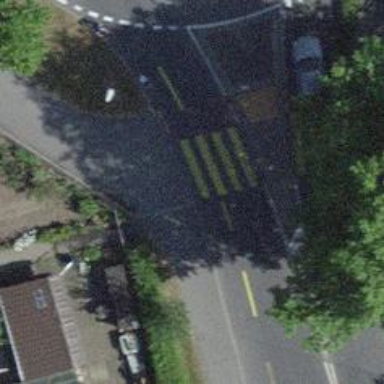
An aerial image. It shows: Kerb serving as barrier.